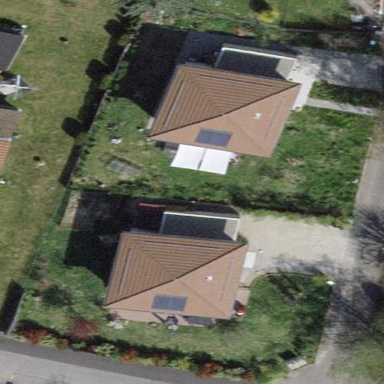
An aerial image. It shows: Garden enclosed by fence.